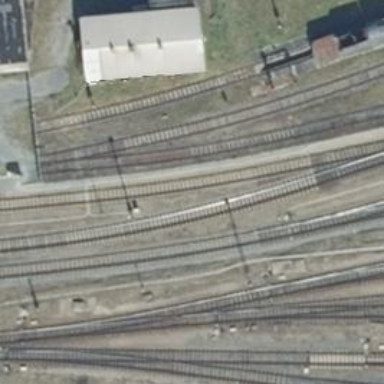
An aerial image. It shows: Abandoned railway yard.